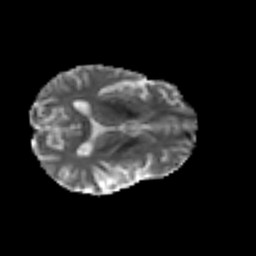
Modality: MD
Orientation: axial
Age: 48
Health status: ill
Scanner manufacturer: philips
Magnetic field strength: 3 T
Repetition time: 9 s
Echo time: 0.127 s